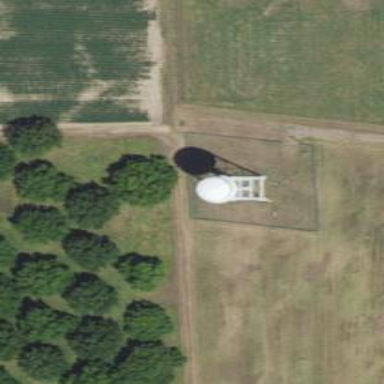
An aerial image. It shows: Water tower that is man-made.